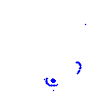
Particle: kaon